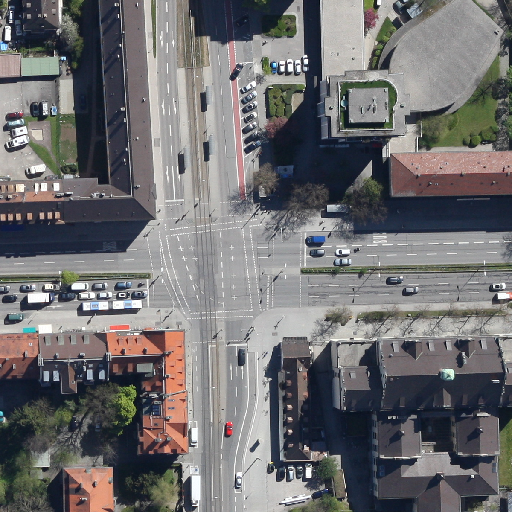
Referring expression: van driving on the road